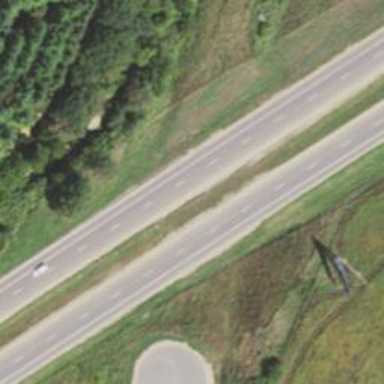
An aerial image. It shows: Motorway for motor vehicles.